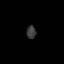
Tissue: skin
Cell type: Epithelial cells
Senescence score: 0.2549
Nuclear area (px): 119
Mean DAPI intensity: 58